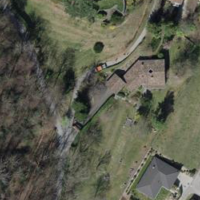
EUNIS habitat code: 55
Species observed at this site:
Euonymus europaeus
Phytolacca americana